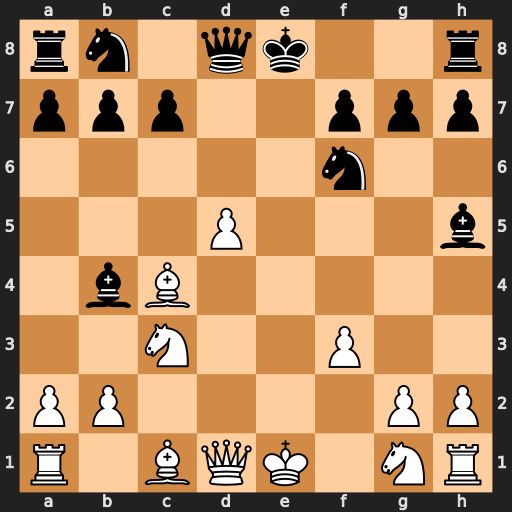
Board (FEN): rn1qk2r/ppp2ppp/5n2/3P3b/1bB5/2N2P2/PP4PP/R1BQK1NR
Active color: w
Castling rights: KQkq
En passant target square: -
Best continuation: Qa4+ Nbd7 Qxb4